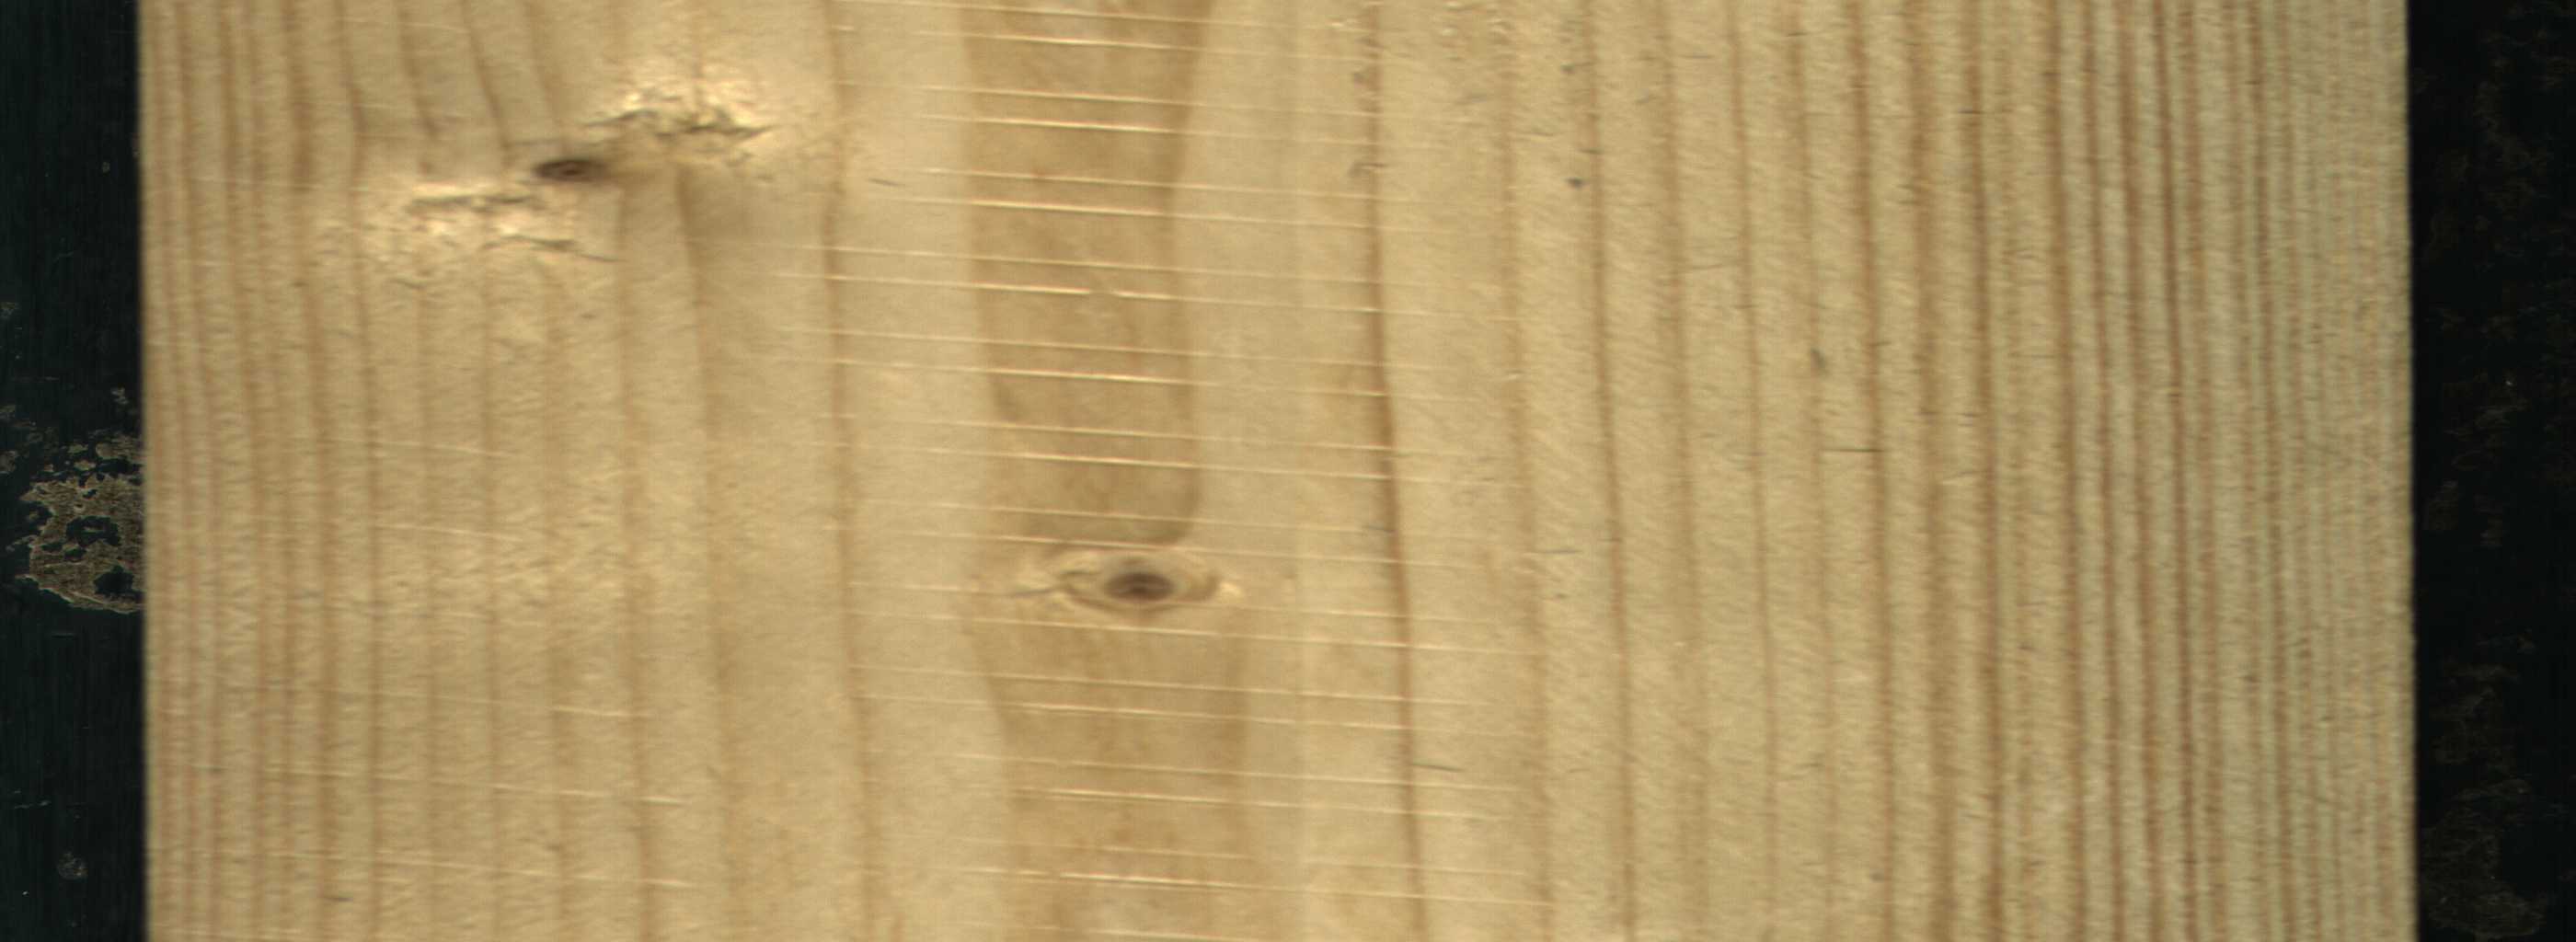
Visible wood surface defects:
Live_Knot
Live_Knot